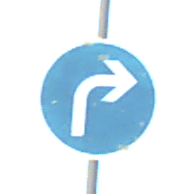
Verkehrszeichen: VorgeschriebeneFahrtrichtungRechts
Umgebung: Outdoor, Nature
Tageszeit: SunriseSunset
Wetter: PartlyCloudy
Licht: Natural
Jahreszeit: NotSpecified
Kontrast: MediumContrast